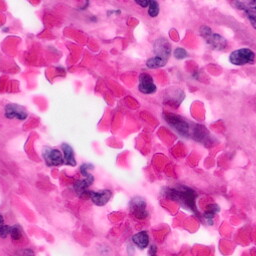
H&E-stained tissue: Pancreatic